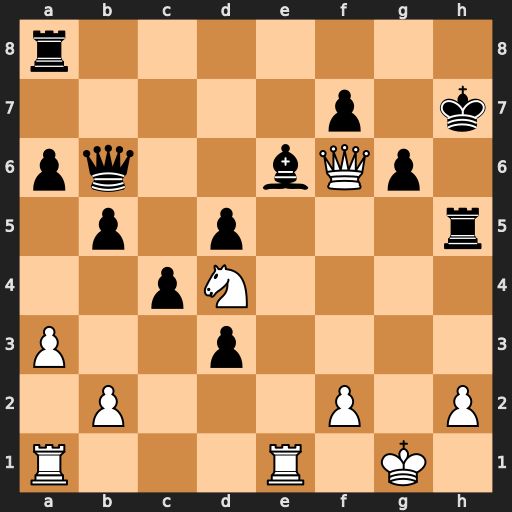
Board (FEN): r7/5p1k/pq2bQp1/1p1p3r/2pN4/P2p4/1P3P1P/R3R1K1
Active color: w
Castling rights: -
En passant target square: -
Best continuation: Nxe6 fxe6 Rxe6 Qxe6 Qxe6